Question: First, look at this screenshot:

I would like to call '.get("p" + number)' on this, but however I try to do this I get 'undefined' or this:
'''
Global.refPatients["_object"].get(p151833309)
Uncaught TypeError: Global.refPatients._object.get is not a function
at <anonymous>:2:31
at Object.InjectedScript._evaluateOn (<anonymous>:895:140)
at Object.InjectedScript._evaluateAndWrap (<anonymous>:828:34)
at Object.InjectedScript.evaluate (<anonymous>:694:21)
'''
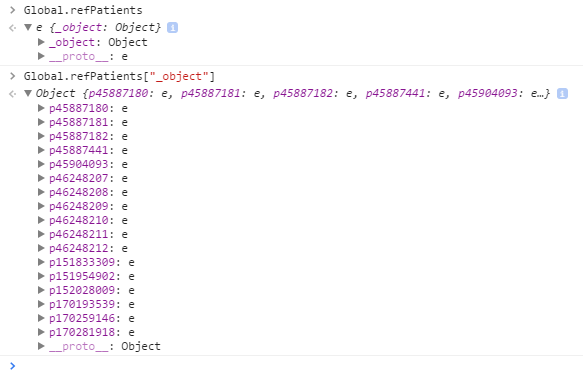
Answer: As pointed out in the comments, objects don't have a 'get' method. If you want to access the value of a particular property, you can just reference the property with either the bracket or the dot notation (see <URL>:
'''
//dot notation:
Global.refPatients["_object"].p151833309;
//bracket notation - needed if you want to get <PHONE> from a variable:
Global.refPatients["_object"]["p"<PHONE>];
'''